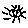
Label: sun